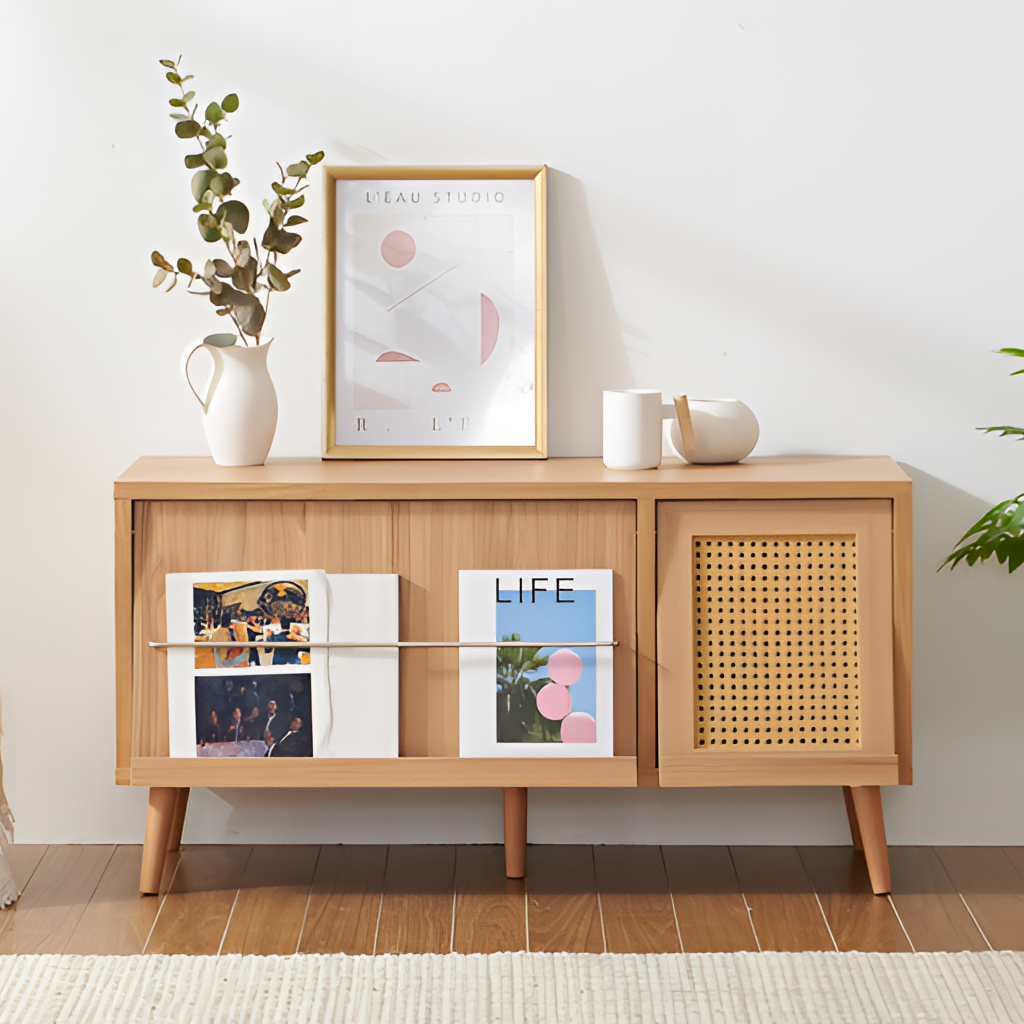
wood cabinet, living room, Scandinavian, medium brown wood flooring, with plank pattern, paint wallpaper, with solid pattern